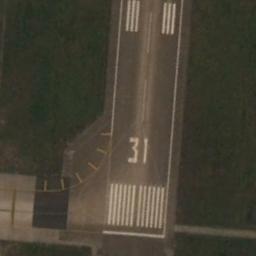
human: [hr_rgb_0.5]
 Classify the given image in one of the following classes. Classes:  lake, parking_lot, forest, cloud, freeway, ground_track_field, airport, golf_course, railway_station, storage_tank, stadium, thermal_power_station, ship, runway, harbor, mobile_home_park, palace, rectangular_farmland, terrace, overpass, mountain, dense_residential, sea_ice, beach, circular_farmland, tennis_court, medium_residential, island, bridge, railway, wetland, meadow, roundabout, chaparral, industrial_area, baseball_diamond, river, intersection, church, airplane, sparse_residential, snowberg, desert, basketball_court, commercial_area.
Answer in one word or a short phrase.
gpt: runway